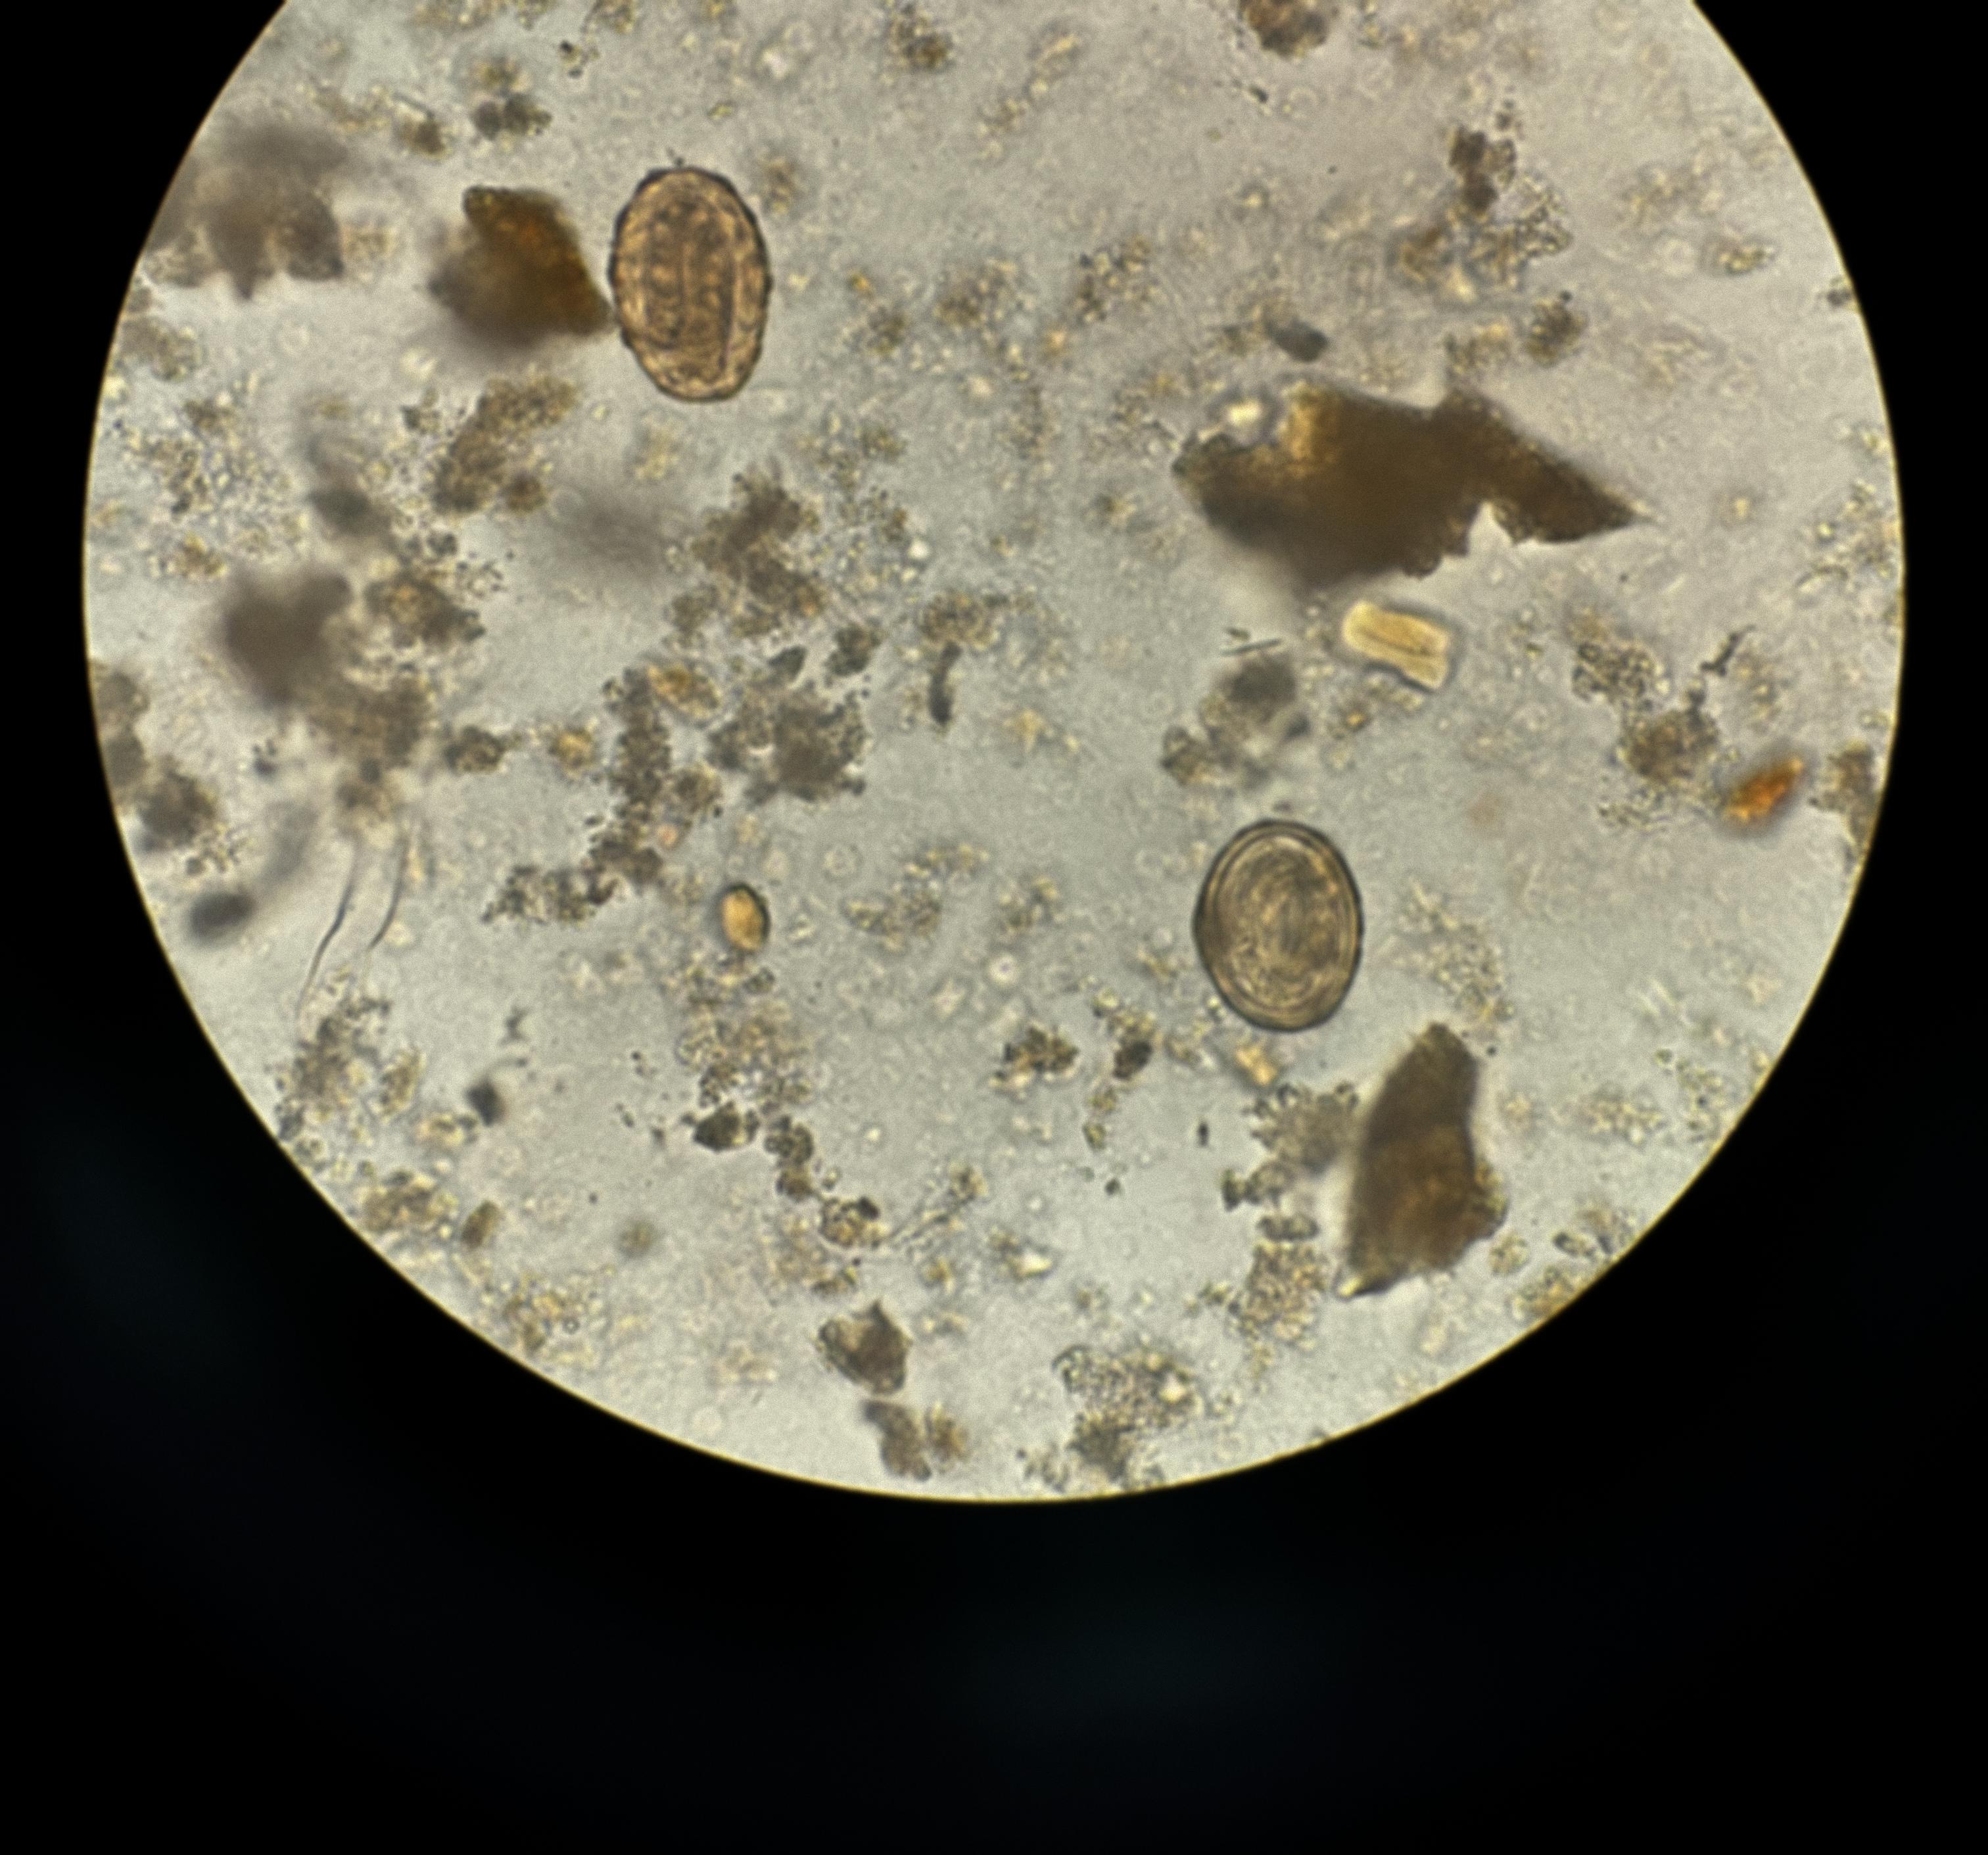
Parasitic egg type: Ascaris lumbricoides